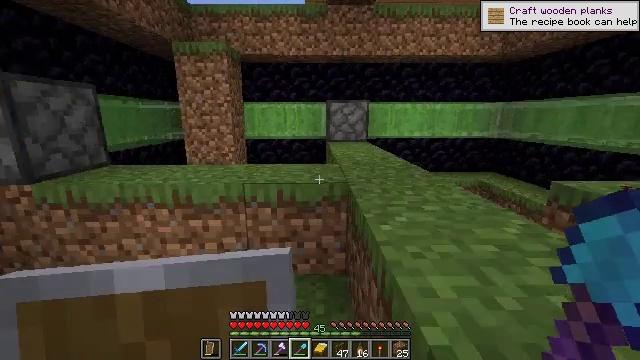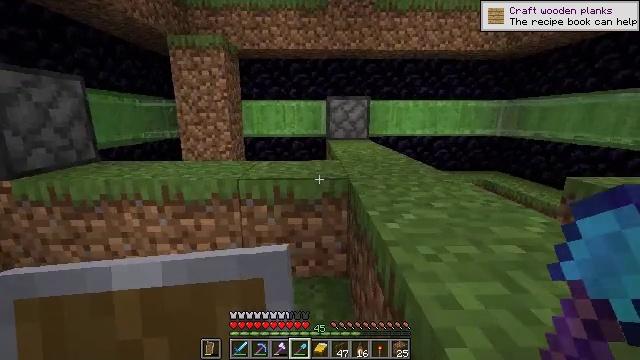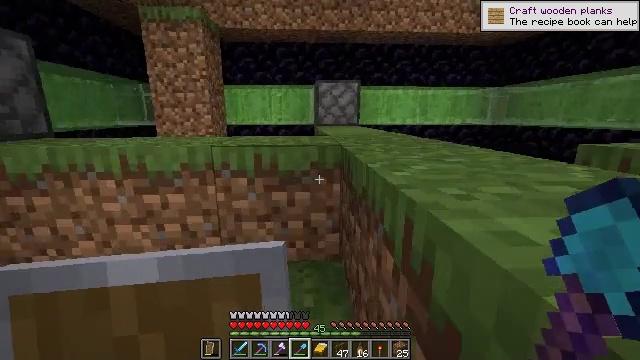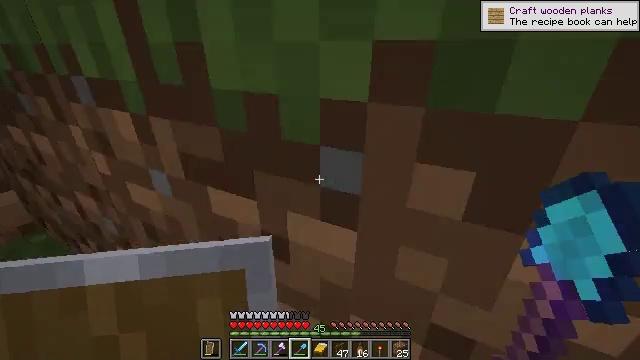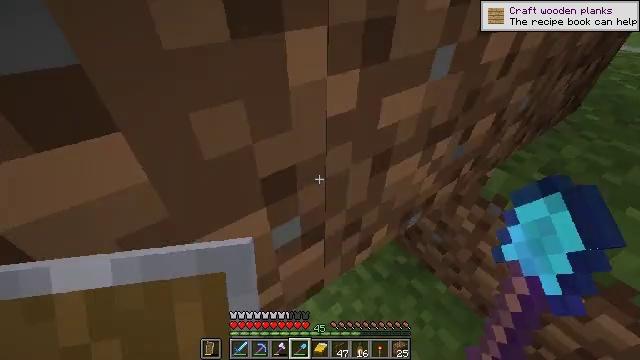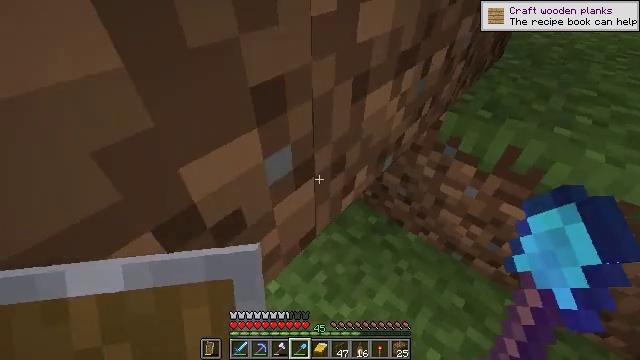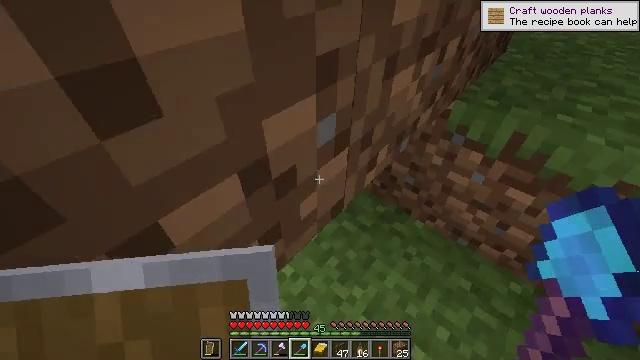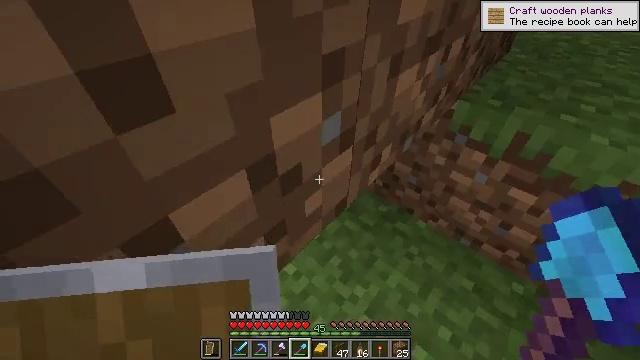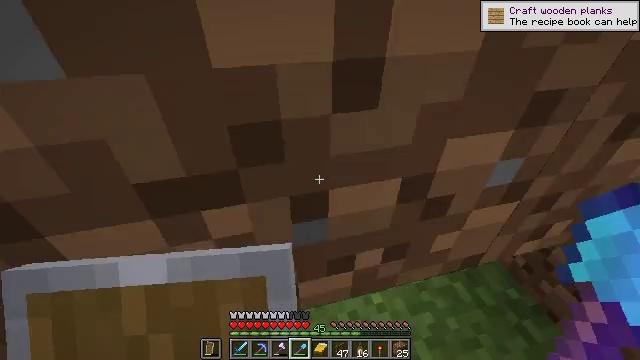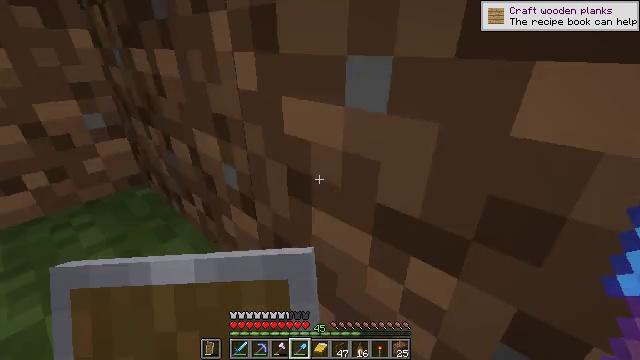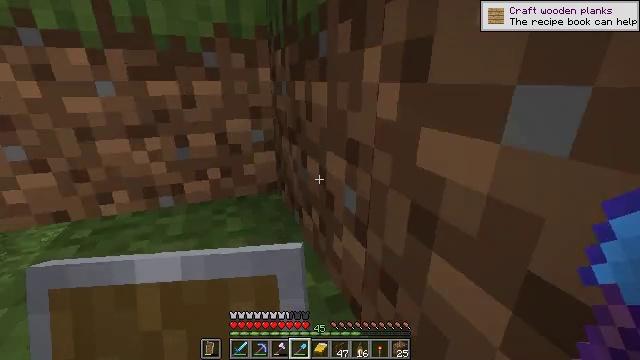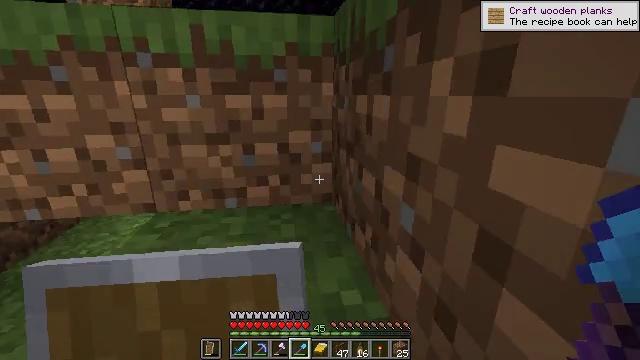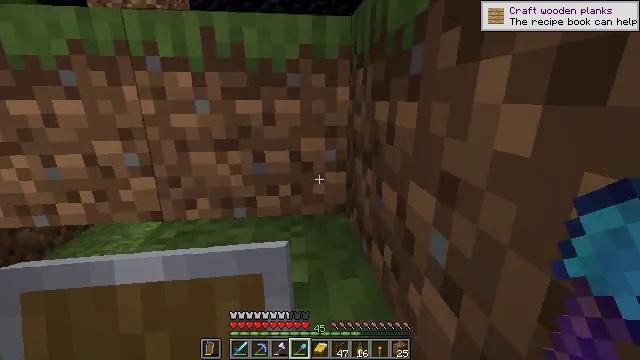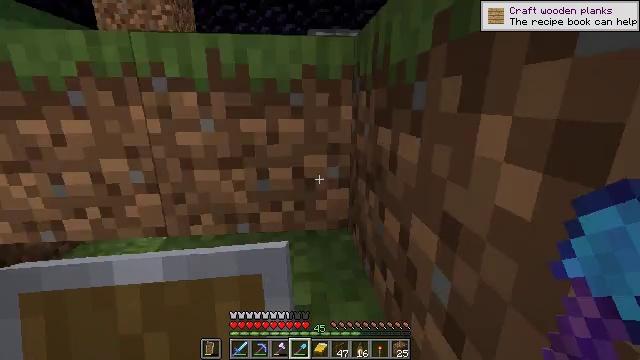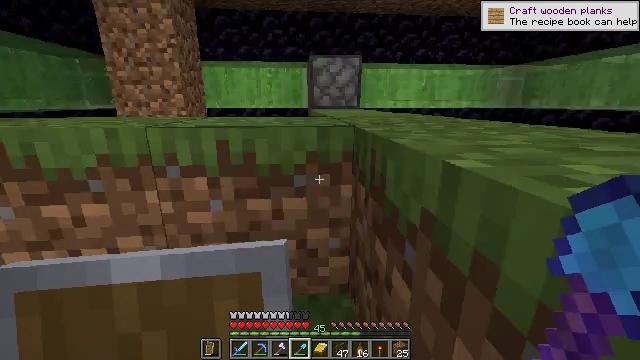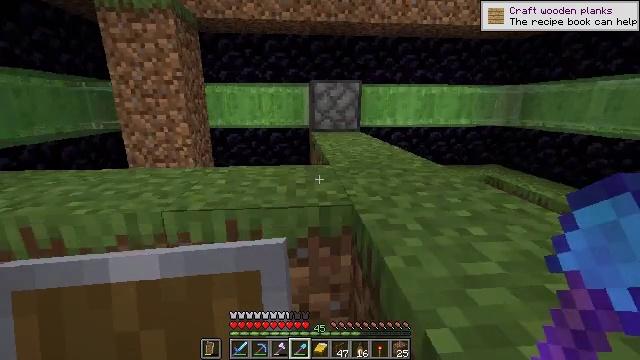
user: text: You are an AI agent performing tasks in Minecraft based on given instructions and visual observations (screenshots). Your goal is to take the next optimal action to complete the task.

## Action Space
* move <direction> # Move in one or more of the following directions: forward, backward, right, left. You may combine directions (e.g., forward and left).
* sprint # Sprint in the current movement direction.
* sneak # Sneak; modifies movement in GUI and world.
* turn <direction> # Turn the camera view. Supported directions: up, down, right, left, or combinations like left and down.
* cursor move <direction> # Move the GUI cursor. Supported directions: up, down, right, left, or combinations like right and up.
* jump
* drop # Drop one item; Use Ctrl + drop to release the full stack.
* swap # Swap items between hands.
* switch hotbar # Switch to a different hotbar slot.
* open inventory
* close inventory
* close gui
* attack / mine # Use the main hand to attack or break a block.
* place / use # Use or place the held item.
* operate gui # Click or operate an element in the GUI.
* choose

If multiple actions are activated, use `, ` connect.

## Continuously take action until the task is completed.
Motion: motion action
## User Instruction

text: Dismantle the sticky piston for reuse.
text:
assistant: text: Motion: move forward
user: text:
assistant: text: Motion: move forward, turn right
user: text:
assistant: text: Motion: move forward, turn right and down
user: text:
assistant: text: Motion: turn right and down
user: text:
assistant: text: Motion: turn right and down
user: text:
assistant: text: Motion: no_op
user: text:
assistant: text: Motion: no_op
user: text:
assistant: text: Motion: turn left and up
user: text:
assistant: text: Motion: turn left and up
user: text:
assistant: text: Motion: turn left and up
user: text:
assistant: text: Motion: turn left and up
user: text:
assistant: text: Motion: move forward, turn left
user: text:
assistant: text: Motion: move forward, jump
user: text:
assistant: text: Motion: move forward, jump
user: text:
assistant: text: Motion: move forward, jump
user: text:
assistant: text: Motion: move forward
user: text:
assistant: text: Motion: move forward
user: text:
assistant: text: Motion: move forward
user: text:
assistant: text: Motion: move forward
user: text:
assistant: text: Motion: move forward
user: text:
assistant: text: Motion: move forward
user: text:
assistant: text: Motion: move forward
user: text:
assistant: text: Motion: move forward and move right, jump
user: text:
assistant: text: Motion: move forward and move right, jump
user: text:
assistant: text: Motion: move forward and move right
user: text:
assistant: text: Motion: move forward and move right
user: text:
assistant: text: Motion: move forward and move right
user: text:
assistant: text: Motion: move forward and move right
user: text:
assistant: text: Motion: move forward and move right
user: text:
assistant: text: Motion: move forward and move right